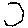
Label: hexagon